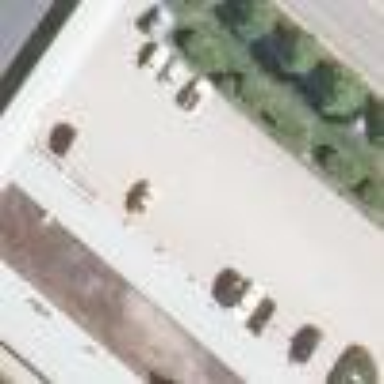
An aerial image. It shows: Parking area.